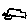
Label: car